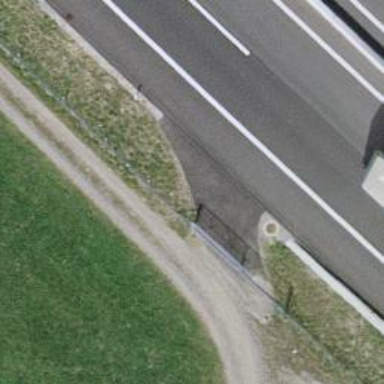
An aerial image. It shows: Gate.